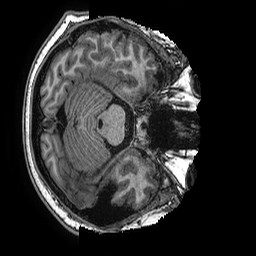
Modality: T1w
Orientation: axial
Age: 17
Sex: male
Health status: ill
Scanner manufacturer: ge
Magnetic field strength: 3 T
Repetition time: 0.0077 s
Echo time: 0.003436 s